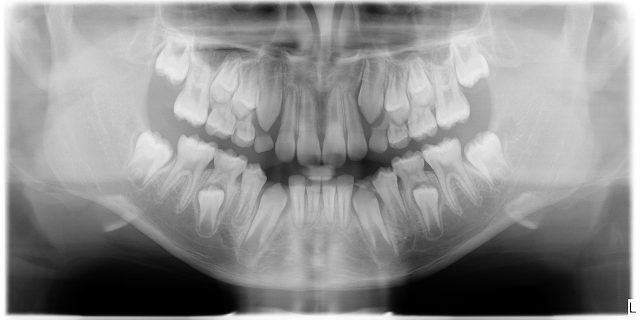
adult